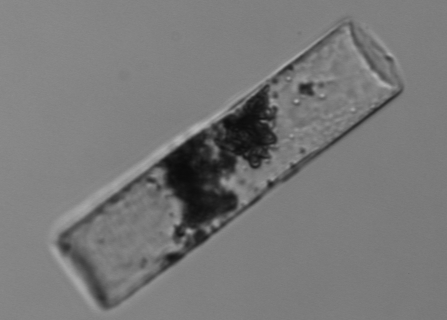
Label: Guinardia_flaccida